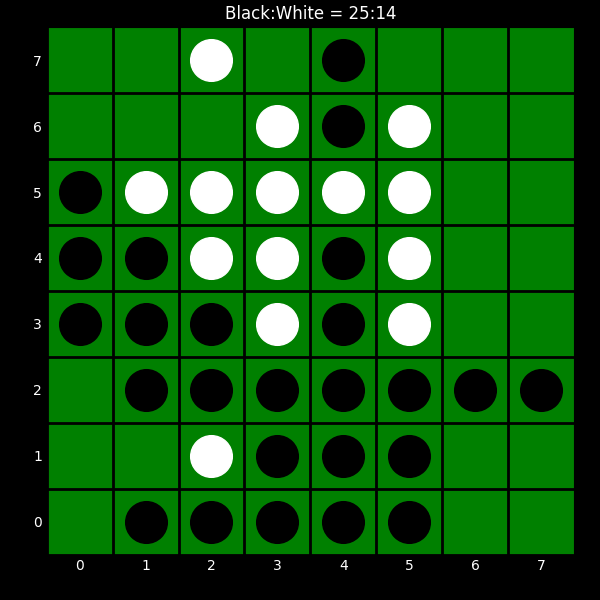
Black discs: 25
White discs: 14